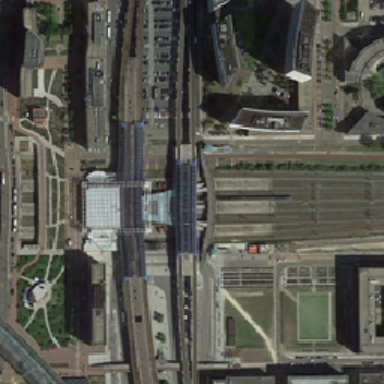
There is a railway station two vertical railways and a square .